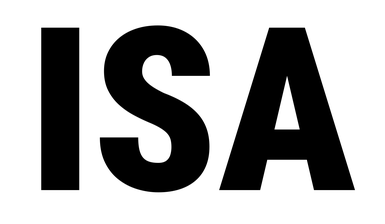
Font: Roboto_Condensed_Black